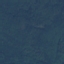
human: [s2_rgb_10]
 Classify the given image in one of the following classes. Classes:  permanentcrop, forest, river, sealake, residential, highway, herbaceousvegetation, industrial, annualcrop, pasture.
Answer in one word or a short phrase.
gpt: Forest